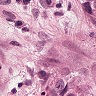
Metastatic tissue present: yes